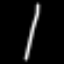
Label: line